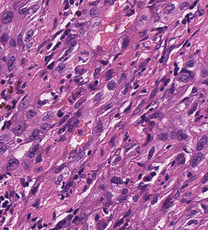
Tumor epithelial tissue: yes
Tumor-associated stroma tissue: yes
Normal tissue: no